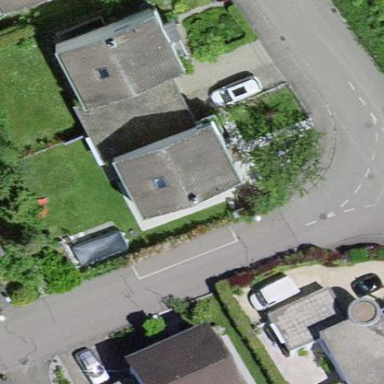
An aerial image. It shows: Semi-detached house.